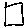
Label: square